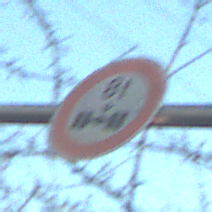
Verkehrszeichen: TatsaechlicheAchslast
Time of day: MorningAfternoon
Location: Outdoor (Nature)
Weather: Clear
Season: NotSpecified
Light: Natural